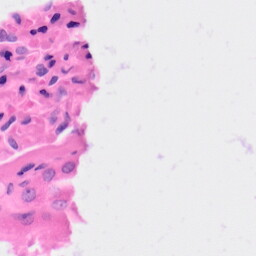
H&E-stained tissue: Kidney